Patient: sex M, age 61
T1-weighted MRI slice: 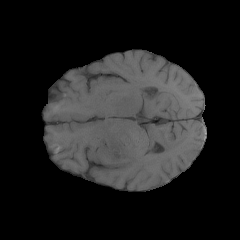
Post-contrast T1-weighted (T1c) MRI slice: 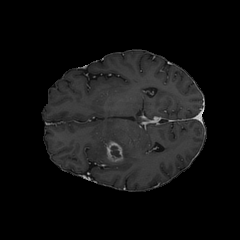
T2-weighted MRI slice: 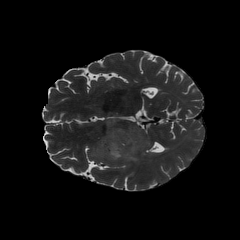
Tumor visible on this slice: yes
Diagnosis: Glioblastoma, IDH-wildtype
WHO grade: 4